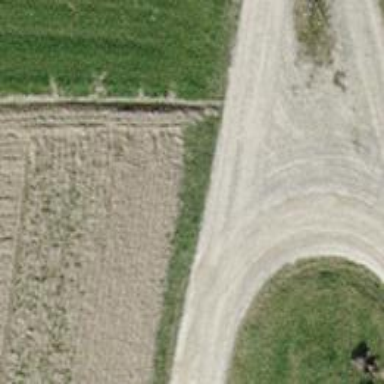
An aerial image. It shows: Unclassified road with compacted surface.